Question: I am trying to get all date in ASC order which are mentioned formatted by sql query in php.
if the stored dates is-
'''
01-Mar-2017
08-Feb-2017
10-Aug-2017
10-Dec-2016
18-Jan-2017
29-Nov-2015
21-Oct-2018
30-Aug-2017
13-Feb-2017
'''
Result will like this-:
'''
29-Nov-2015
10-Dec-2016
18-Jan-2017
08-Feb-2017
13-Feb-2017
01-Mar-2017
10-Aug-2017
30-Aug-2017
21-Oct-2018
'''
query is-
'''
SELECT 'C_ID','dob'
FROM 'mf_customer_registration'
WHERE 'ARN'='' order by date('dob') ASC
'''

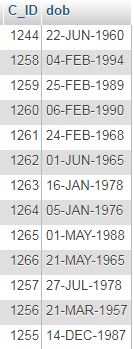
Answer: As your date sttroed in string format you have to convert it in date format using 'STR_TO_DATE'
'''
SELECT 'C_ID','dob'
FROM 'mf_customer_registration'
WHERE 'ARN'='' order by STR_TO_DATE('dob','%d-%b-%Y') ASC
'''
Here
'''
%d -> Day of the month, numeric (00..31)
%b -> Abbreviated month name (Jan..Dec)
%Y -> Year, numeric, four digits
'''